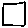
Label: square